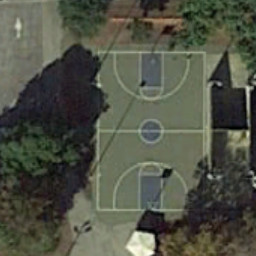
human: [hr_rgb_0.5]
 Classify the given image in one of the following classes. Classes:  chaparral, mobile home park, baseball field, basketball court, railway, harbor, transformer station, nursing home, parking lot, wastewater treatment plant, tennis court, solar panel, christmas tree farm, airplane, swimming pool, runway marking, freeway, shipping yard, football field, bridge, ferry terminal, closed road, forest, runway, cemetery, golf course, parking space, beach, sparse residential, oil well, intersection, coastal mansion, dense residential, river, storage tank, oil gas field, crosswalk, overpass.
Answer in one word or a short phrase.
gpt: basketball court